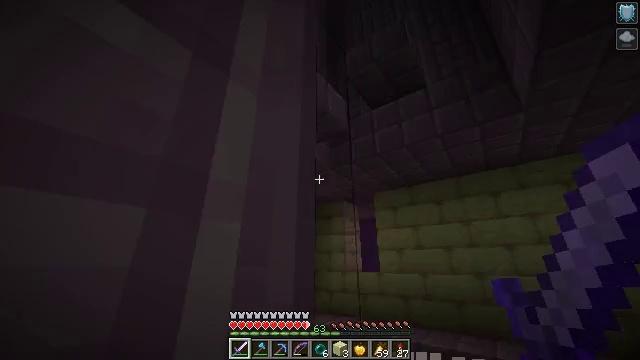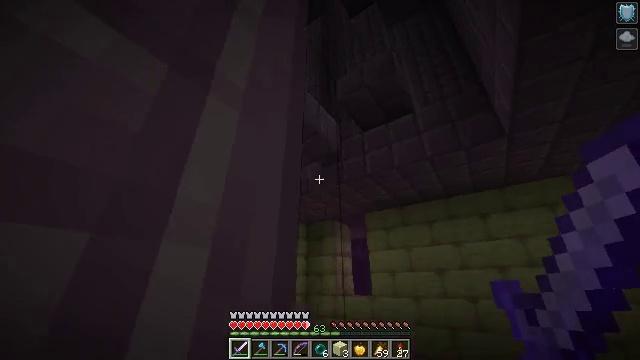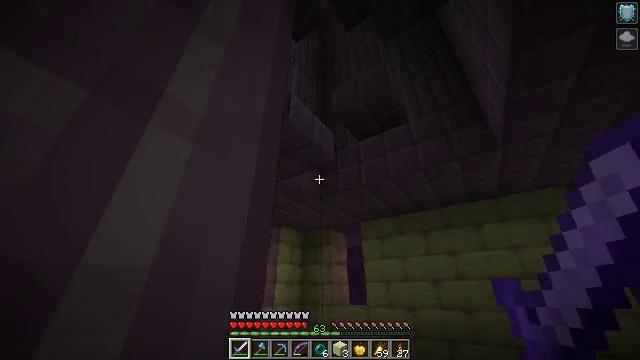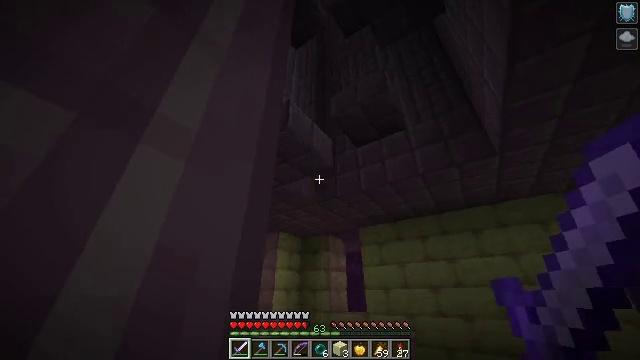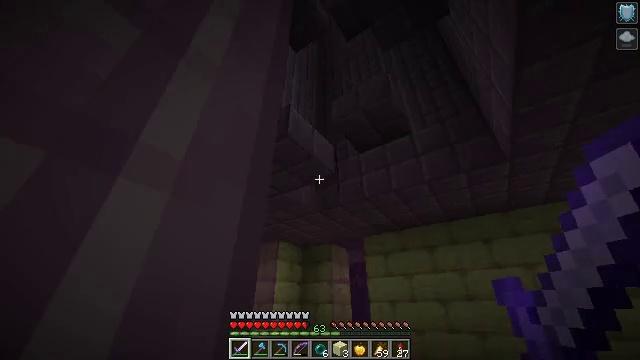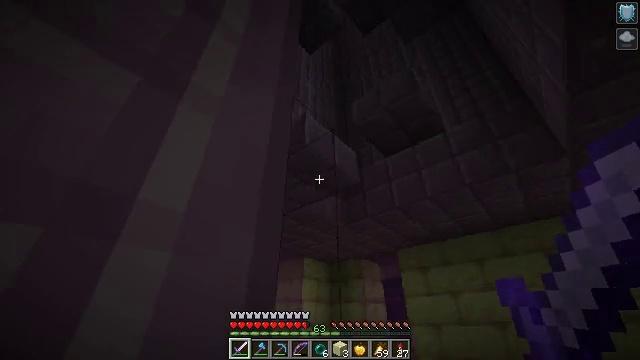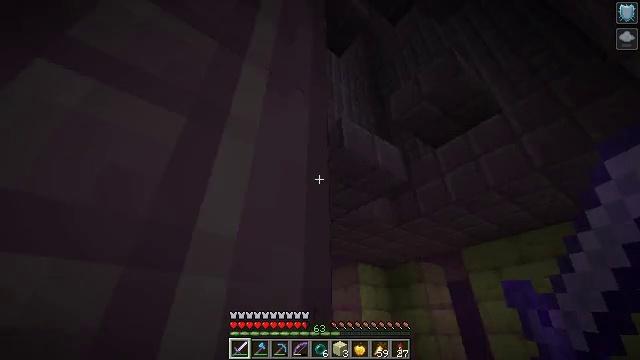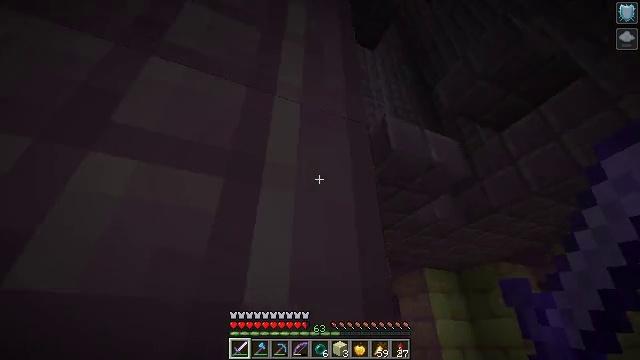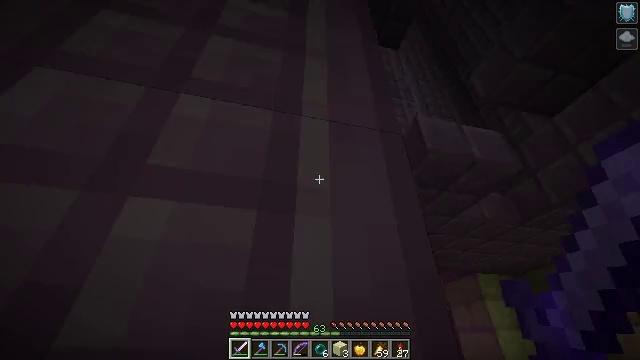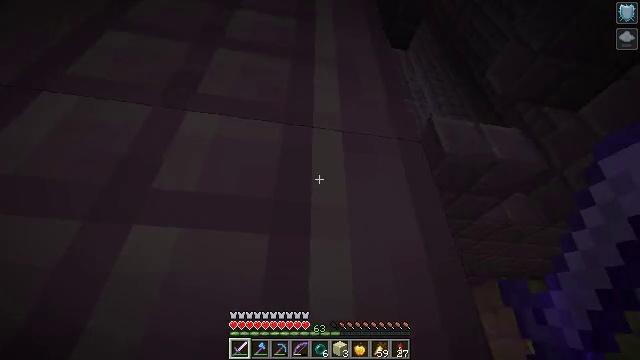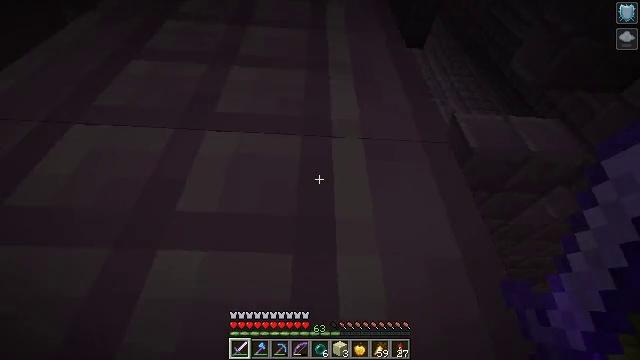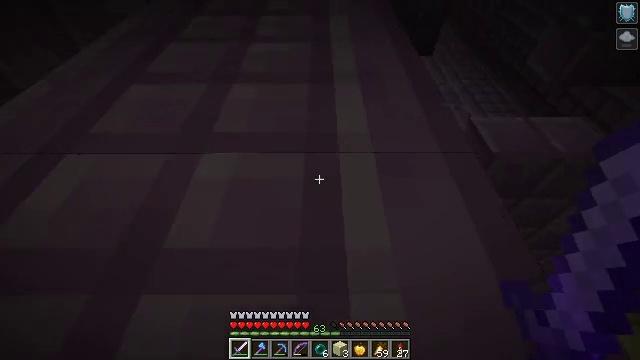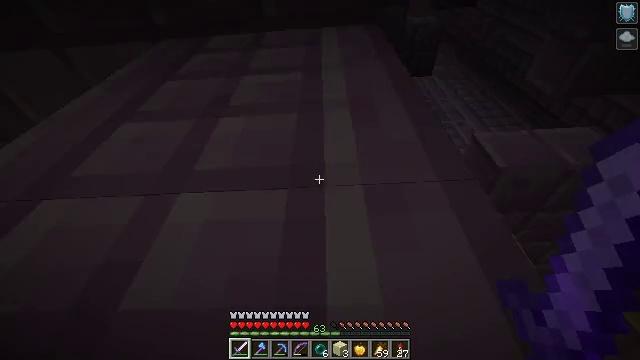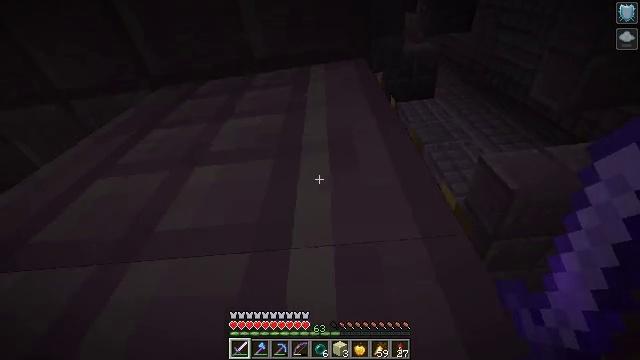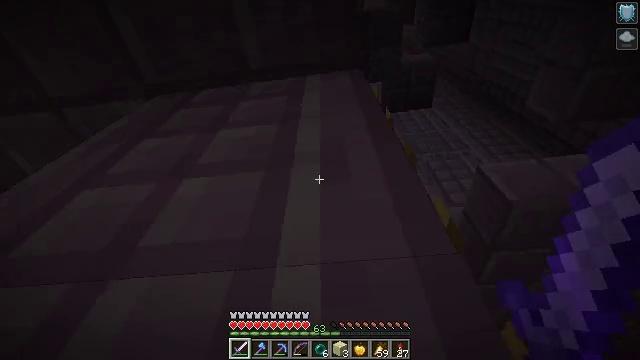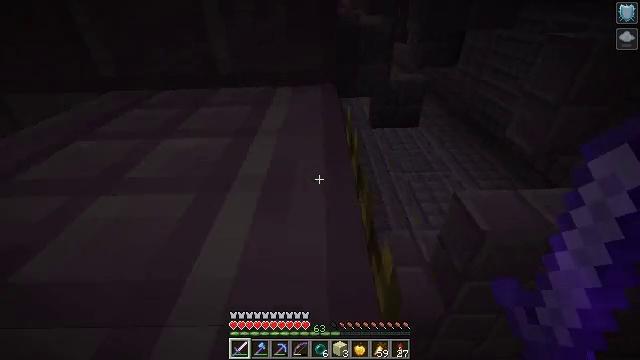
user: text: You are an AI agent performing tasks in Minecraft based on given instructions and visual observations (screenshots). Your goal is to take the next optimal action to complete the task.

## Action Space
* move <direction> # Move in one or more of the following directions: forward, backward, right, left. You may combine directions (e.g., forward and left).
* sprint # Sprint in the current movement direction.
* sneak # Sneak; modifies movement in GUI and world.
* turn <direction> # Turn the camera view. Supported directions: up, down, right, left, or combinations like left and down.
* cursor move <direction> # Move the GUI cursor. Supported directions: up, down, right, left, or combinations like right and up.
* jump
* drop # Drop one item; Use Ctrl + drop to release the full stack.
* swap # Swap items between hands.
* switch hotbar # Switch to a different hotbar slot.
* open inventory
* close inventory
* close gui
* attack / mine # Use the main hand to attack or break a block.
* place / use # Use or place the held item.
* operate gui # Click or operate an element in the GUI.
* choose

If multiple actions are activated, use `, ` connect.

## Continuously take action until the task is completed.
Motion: motion action
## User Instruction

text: Obtain a purpur slab from the End.
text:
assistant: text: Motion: move forward and move right, sprint, turn right and up
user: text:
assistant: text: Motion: move forward and move right, sprint, turn up
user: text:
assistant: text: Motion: move forward and move right, sprint, turn up
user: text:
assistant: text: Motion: move forward and move right, sprint, turn up
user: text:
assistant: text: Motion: move forward and move right, sprint, turn left and up
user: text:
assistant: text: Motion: move forward and move right, sprint, turn left
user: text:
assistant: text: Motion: move forward and move right, sprint, turn left
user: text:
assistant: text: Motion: move forward and move right, sprint, turn left and up
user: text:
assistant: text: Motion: move forward and move right, sprint, turn left and up
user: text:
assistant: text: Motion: move forward and move right, sprint, turn left and up
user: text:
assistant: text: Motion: move forward and move right, sprint, turn left and up
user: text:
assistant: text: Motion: move forward and move right, sprint, turn left and up
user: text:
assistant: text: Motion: move forward and move right, sprint, turn left and up
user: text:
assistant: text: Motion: move forward and move right, sprint, turn up
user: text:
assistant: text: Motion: move forward and move right, turn right and up
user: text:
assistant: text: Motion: move forward and move right, turn right and up
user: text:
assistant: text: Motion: move forward and move right, turn right and up
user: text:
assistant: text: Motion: move right
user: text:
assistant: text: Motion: move forward and move right
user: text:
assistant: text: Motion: move forward and move right
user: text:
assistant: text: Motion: move forward and move right, turn left
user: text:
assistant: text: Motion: move forward and move right, turn left
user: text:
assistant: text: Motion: move forward and move right, turn left and up
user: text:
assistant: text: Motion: move forward and move right, turn left and up
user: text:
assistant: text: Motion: move forward and move right, turn left and up
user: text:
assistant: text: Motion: move forward, turn left and up
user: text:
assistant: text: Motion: move forward, turn left and up
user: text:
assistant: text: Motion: move forward
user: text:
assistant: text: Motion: move forward and move right, turn right
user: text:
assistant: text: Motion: move forward and move right, turn right and down